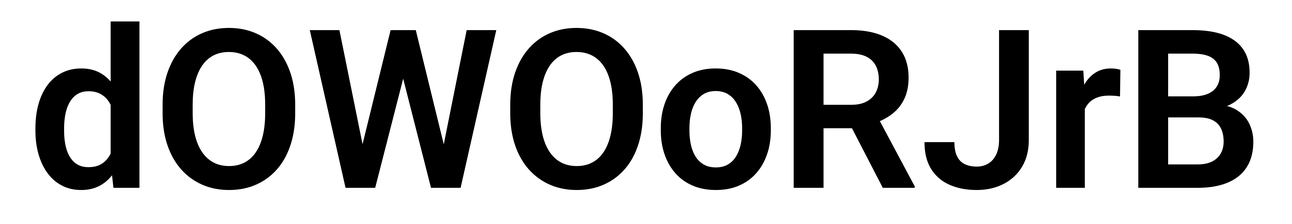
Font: Roboto_SemiBold